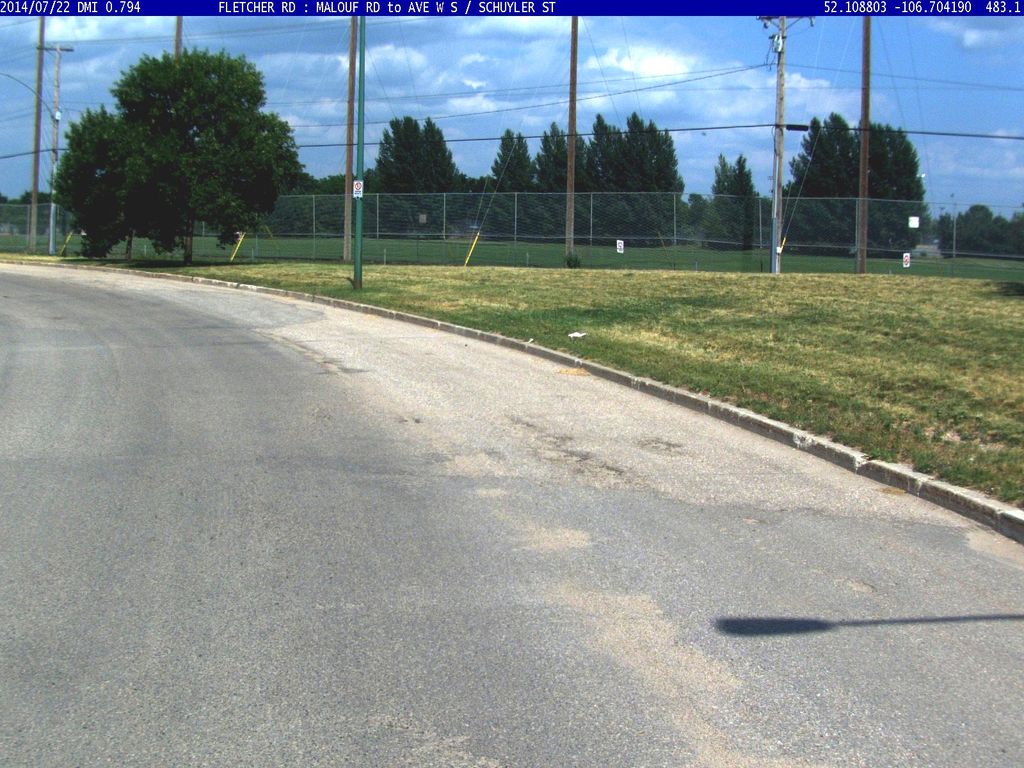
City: saskatoon